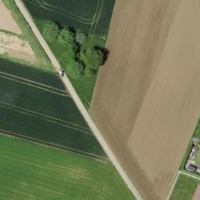
EUNIS habitat code: 52
Species observed at this site:
Vincetoxicum hirundinaria